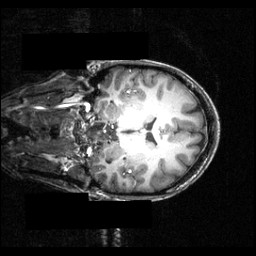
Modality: T1w
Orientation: coronal
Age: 24
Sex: female
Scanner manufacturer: siemens
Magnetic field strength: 3.951 T
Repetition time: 1.5 s
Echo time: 0.00335 s